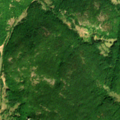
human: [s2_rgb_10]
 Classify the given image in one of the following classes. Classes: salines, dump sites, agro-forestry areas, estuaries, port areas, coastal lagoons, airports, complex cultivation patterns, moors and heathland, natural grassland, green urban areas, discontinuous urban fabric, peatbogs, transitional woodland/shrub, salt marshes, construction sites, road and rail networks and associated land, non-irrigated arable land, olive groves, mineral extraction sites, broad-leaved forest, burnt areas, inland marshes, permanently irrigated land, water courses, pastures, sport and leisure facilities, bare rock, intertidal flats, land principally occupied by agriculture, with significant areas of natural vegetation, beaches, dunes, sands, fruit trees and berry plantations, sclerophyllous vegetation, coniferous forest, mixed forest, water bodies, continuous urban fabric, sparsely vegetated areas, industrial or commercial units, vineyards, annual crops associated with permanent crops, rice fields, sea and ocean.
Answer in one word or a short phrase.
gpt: pastures, broad-leaved forest, transitional woodland/shrub